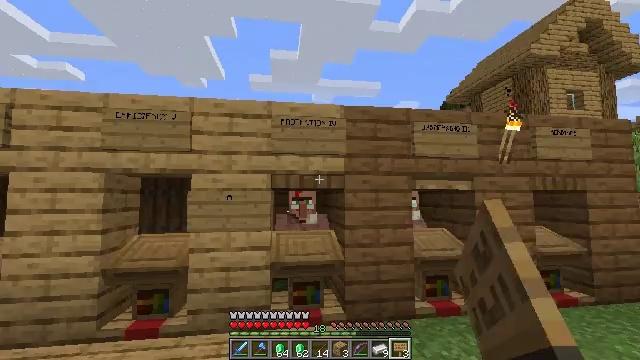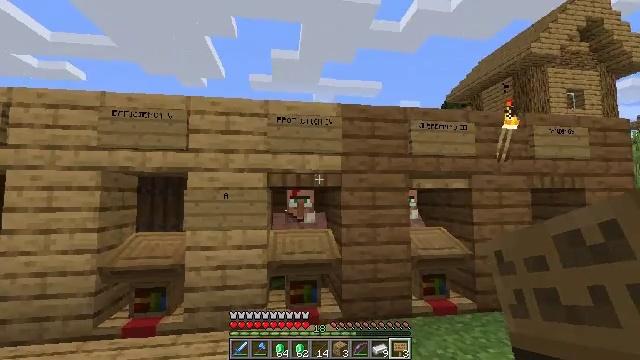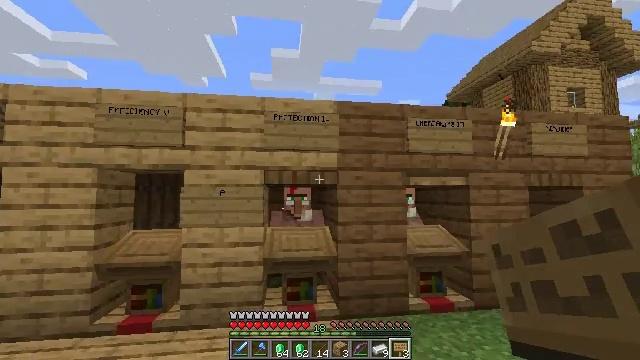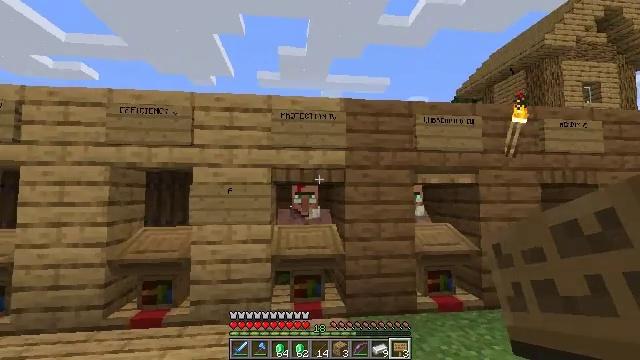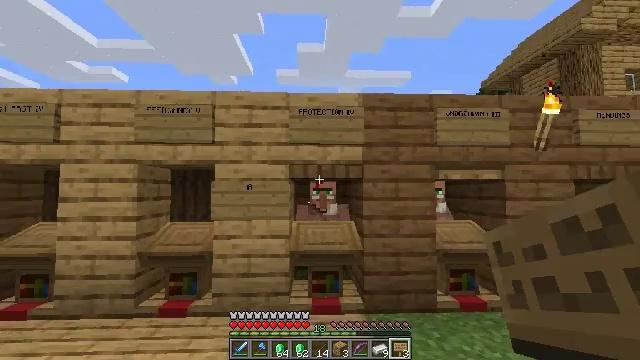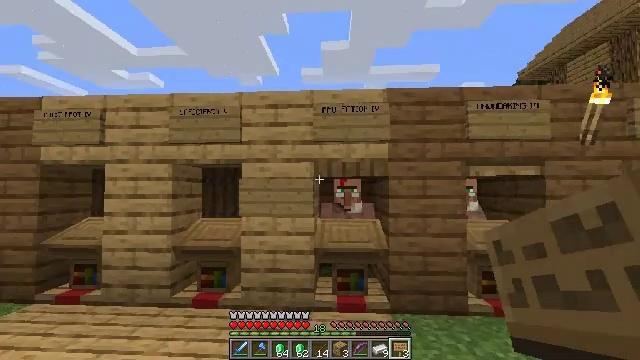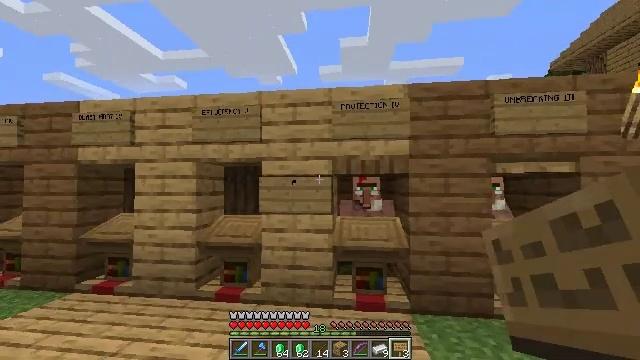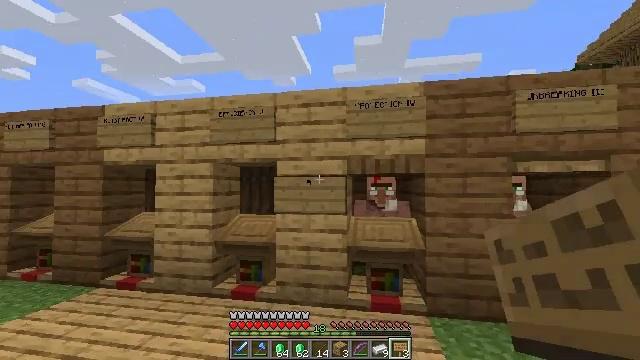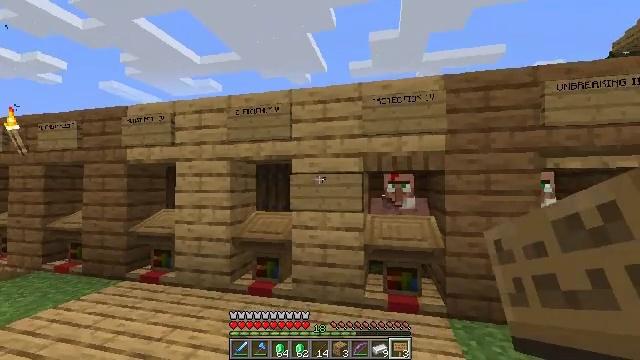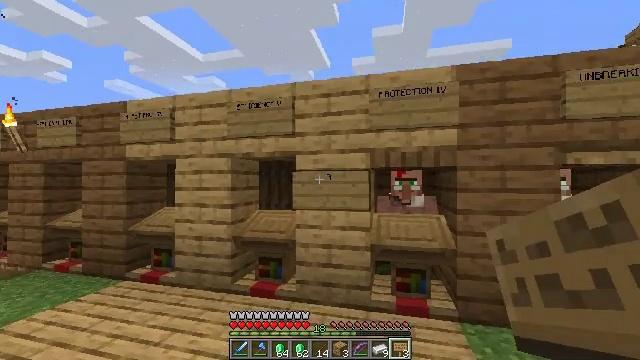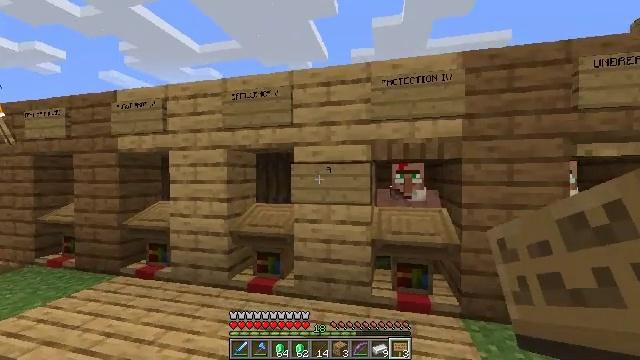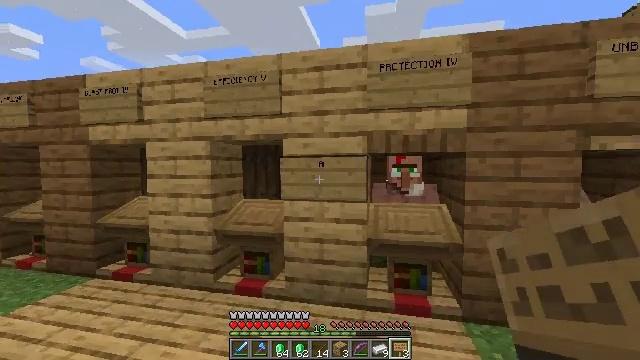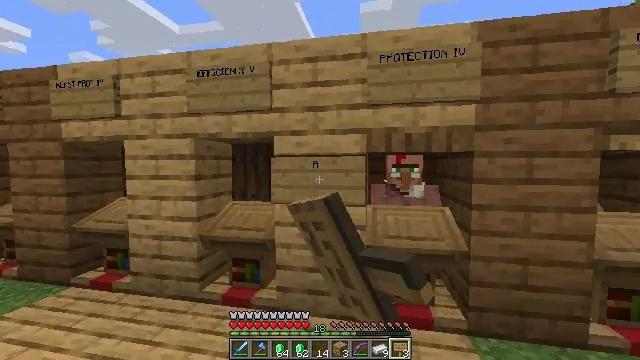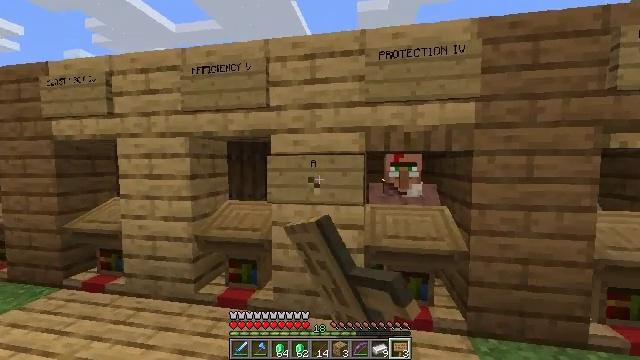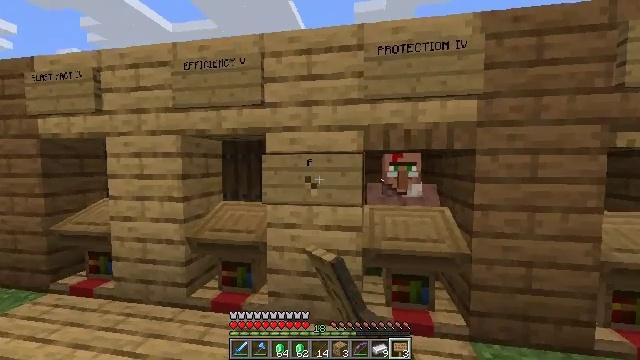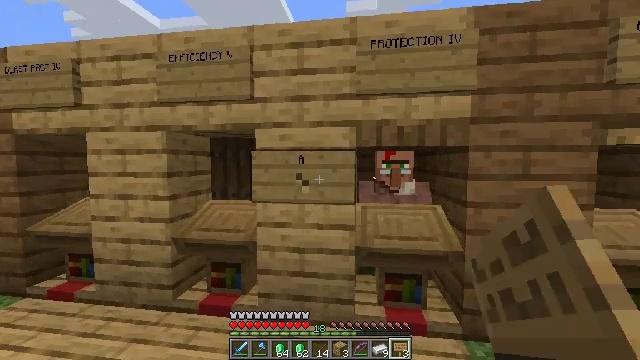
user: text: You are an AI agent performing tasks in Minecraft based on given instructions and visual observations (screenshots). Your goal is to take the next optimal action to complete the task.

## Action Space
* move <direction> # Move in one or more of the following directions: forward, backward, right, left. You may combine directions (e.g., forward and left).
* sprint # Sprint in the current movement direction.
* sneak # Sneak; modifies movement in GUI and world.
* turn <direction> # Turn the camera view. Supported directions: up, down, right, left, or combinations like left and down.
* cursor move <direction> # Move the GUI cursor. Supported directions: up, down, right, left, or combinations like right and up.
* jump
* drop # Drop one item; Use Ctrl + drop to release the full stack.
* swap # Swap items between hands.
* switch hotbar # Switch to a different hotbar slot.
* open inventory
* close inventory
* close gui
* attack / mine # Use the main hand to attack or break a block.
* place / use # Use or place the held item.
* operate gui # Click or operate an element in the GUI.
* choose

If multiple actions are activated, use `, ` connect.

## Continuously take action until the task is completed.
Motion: motion action
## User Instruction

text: Remove the oak wall sign from the wall.
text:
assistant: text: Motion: no_op
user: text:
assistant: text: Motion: no_op
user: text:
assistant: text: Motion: turn left
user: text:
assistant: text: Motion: turn left
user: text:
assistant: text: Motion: turn left
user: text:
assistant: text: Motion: turn left
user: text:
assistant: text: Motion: turn left
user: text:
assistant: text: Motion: move forward, turn left
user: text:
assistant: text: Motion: move forward
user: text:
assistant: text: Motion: move forward, turn down
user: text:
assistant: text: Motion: move forward, turn right and down, attack / mine
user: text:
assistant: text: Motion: move forward, turn right, attack / mine
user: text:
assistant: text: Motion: attack / mine
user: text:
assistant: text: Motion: attack / mine
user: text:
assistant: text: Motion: turn right, attack / mine
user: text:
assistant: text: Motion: attack / mine
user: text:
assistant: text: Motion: attack / mine
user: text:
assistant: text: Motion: attack / mine
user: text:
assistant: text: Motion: attack / mine
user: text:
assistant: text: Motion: attack / mine
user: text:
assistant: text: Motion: attack / mine
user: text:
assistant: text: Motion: attack / mine
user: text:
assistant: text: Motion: attack / mine
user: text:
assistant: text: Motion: attack / mine
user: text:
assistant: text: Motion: attack / mine
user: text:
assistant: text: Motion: attack / mine
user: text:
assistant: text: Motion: attack / mine
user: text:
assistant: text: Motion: attack / mine
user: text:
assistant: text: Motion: attack / mine
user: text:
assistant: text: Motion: attack / mine